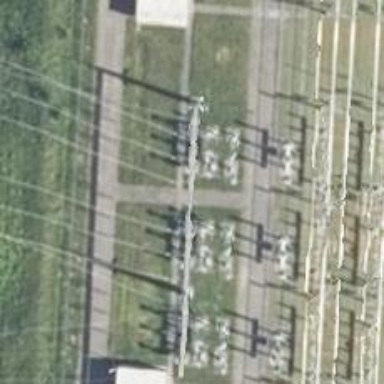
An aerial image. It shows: Three cables of power line.